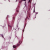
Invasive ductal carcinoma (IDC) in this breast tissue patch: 0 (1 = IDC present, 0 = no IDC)